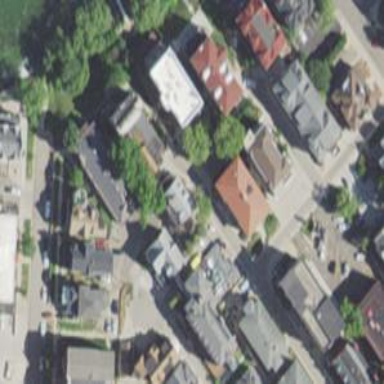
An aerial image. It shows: Residential road with separate asphalt sidewalk.